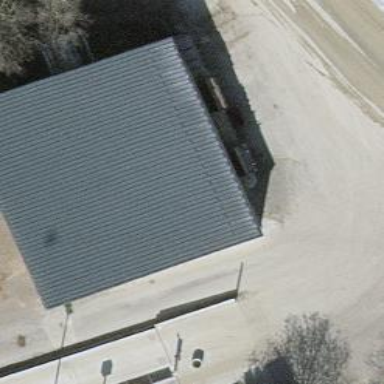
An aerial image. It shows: View of roof of building.